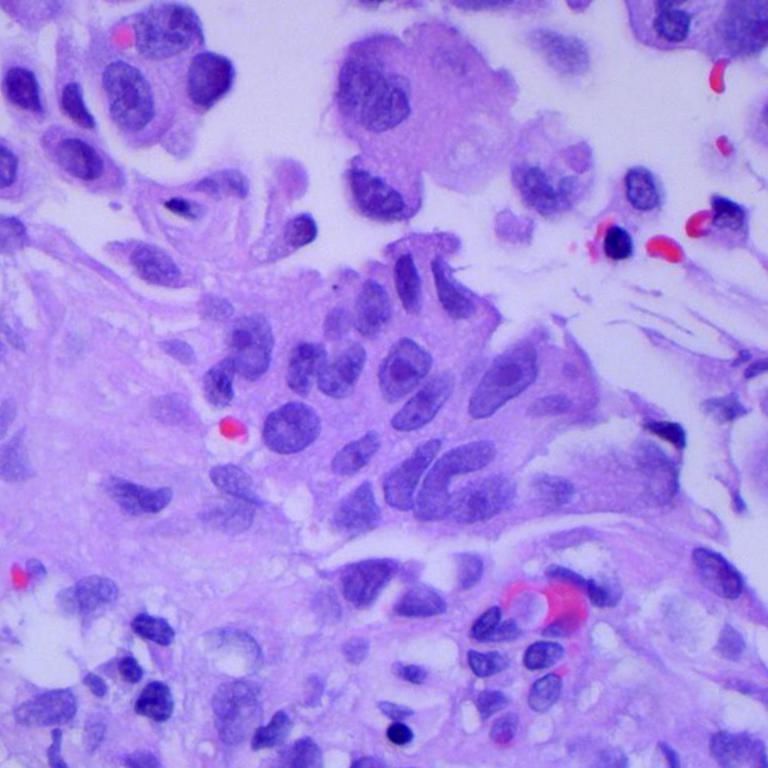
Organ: lung
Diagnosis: adenocarcinomas